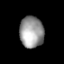
Tissue: lung
Cell type: Endothelial cells
Senescence score: 0.7031
Nuclear area (px): 740
Mean DAPI intensity: 153.411